Question: I'm trying to make the directories "01", "02", "03", ..., "11" and "12" in the current directory. But for an unknown reason my padding 'function' of "0" doesn't work within a for loop.
'''
@Echo on
SET suffix=12
SET v=0%suffix%
SET v=%v:~-2%
echo %v%
pause
(SET suffix=12
SET v=0%suffix%
SET v=%v:~-2%
echo %v%)
pause
FOR /L %%q IN (9,1,11) DO (
SET suffixb=%%q
SET w=0%suffixb%
SET w=%w:~-2%
echo %w%
)
pause
'''

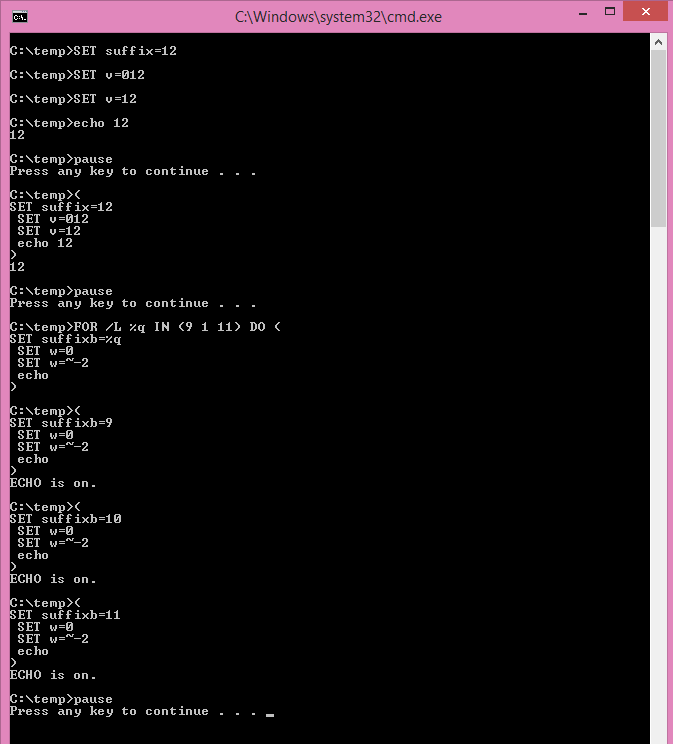
Answer: In batch files, each line or block of lines (code inside parenthesis) is parsed, executed and the process repeated for the next line/block. During the parse phase, all variable reads are removed, being replaced with the value in the variable the code starts to execute. If a variable changes its value inside the line/block, this changed value can not be retrieved from inside the same line/block as the variable read operation does not exist.
The usual way to solve it is to use delayed expansion. When enabled, you can change (where needed) the syntax from '%var%' to '!var!', indicating to the parser that the read operation must be delayed until the command that uses the value starts to execute.
'''
setlocal enabledelayedexpansion
for /l %%a in (101 1 112) do (
set "name=%%a"
md "!name:~-2!"
)
'''